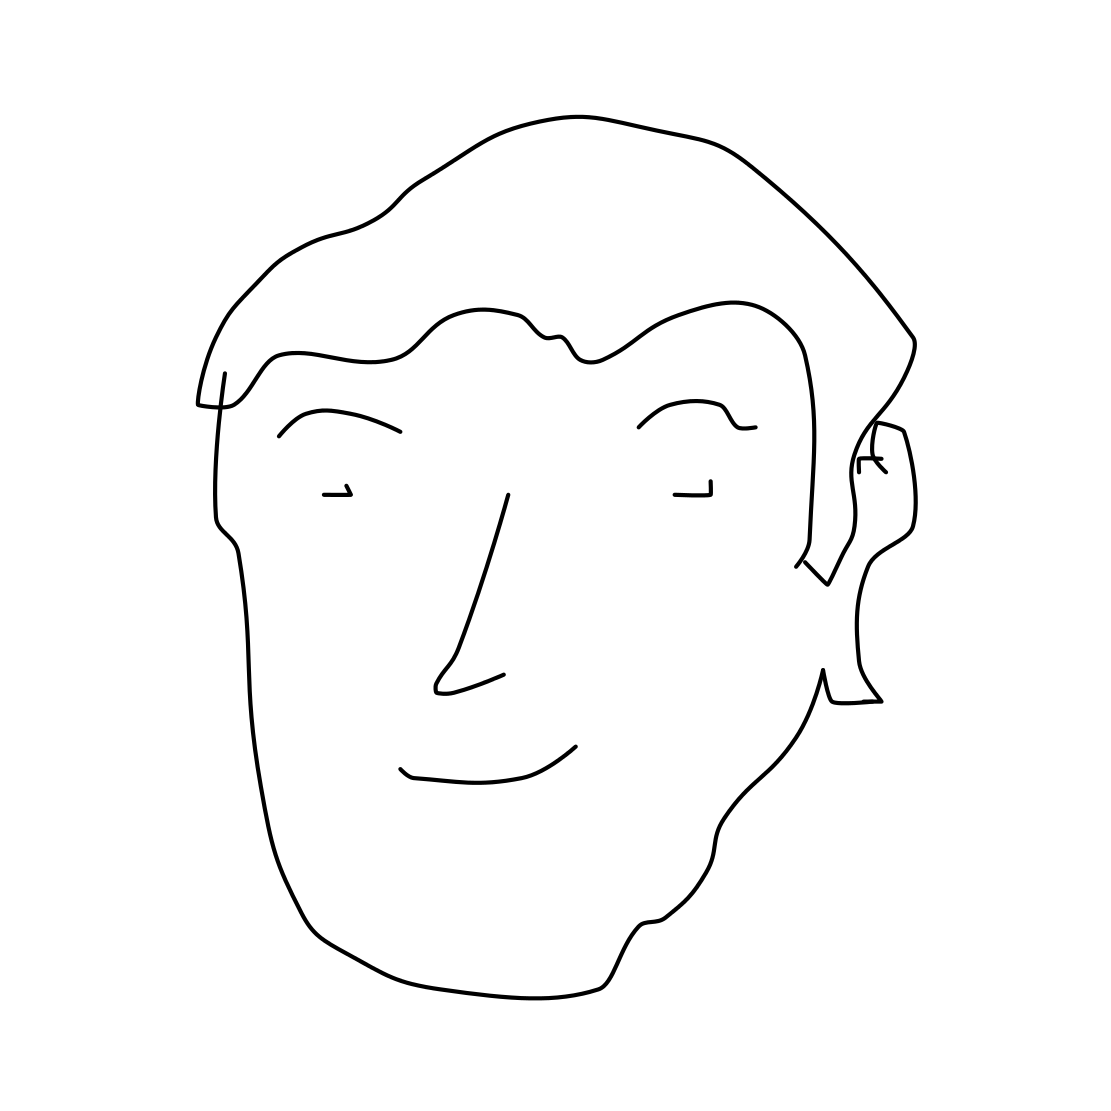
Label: head